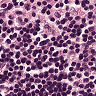
Metastatic tissue present: no